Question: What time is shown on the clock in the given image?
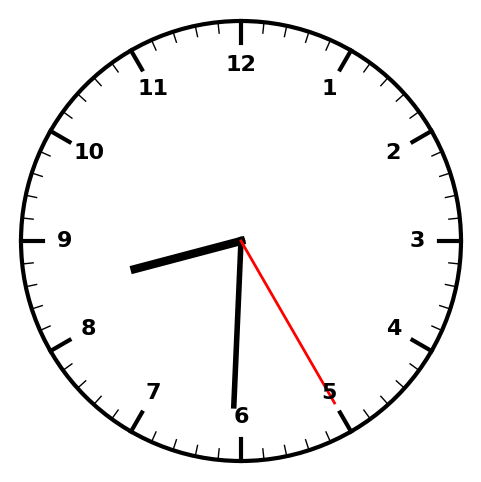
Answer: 08:30:25